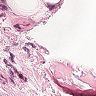
Metastatic tissue present: no